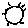
Label: sun